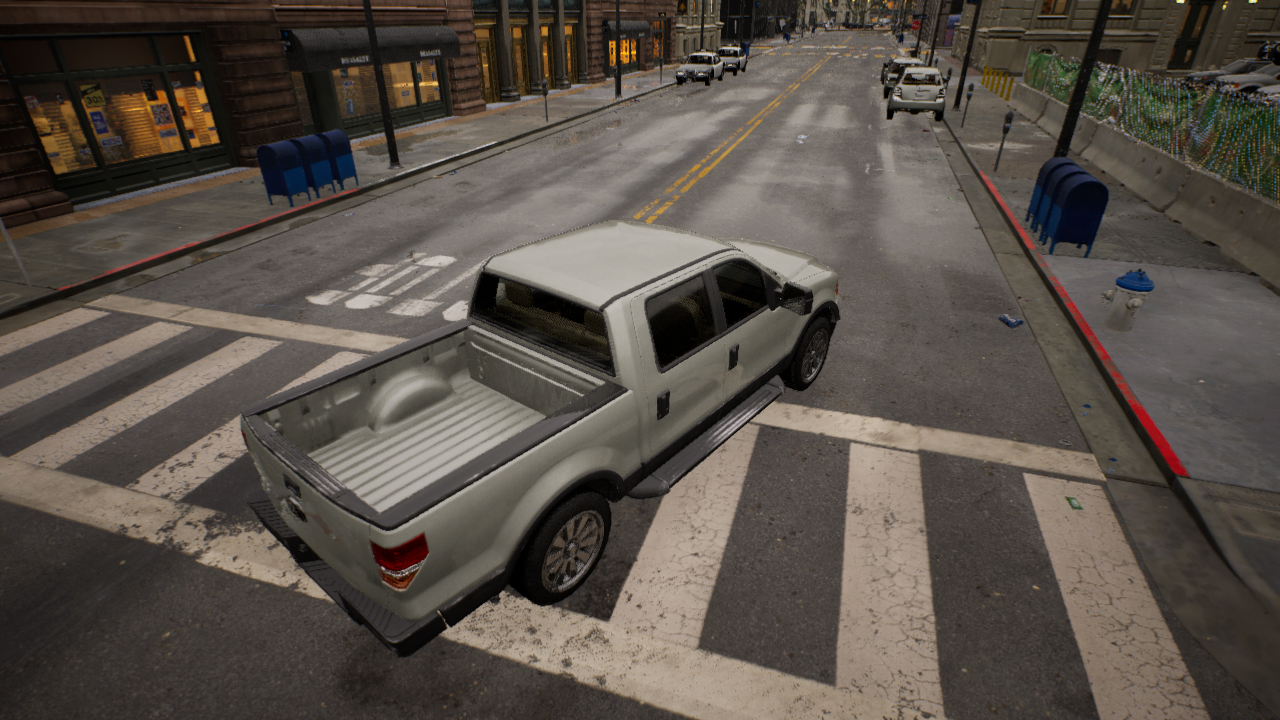
Venue: intersection
Lighting: golden hour
Vehicle rig: pickup